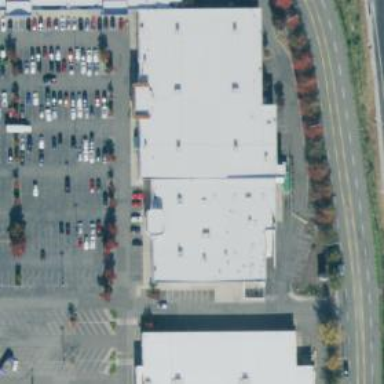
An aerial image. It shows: Parking space is available.